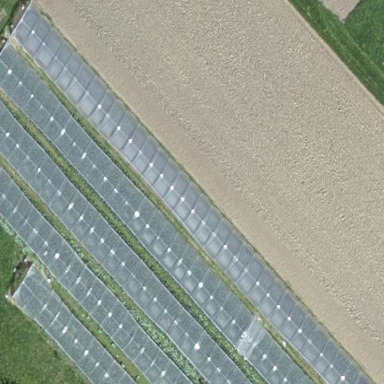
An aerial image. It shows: Greenhouse.